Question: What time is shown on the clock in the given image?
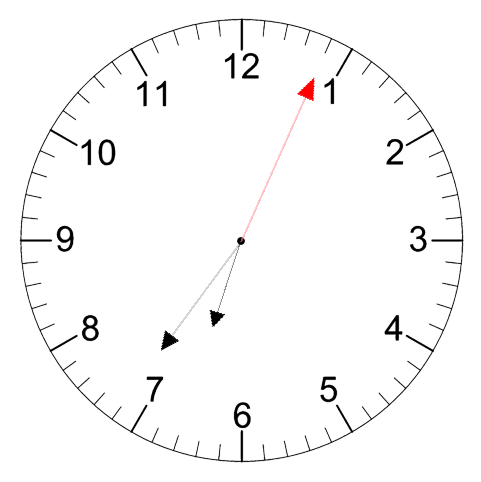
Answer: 06:36:04